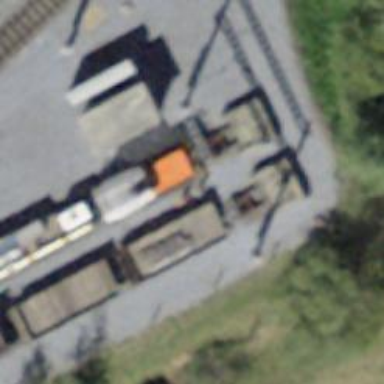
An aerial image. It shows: Railway buffer stop.